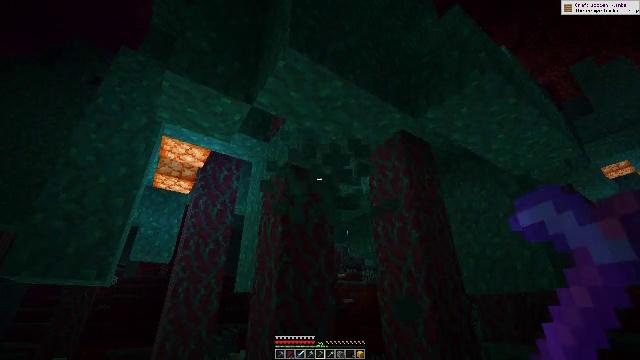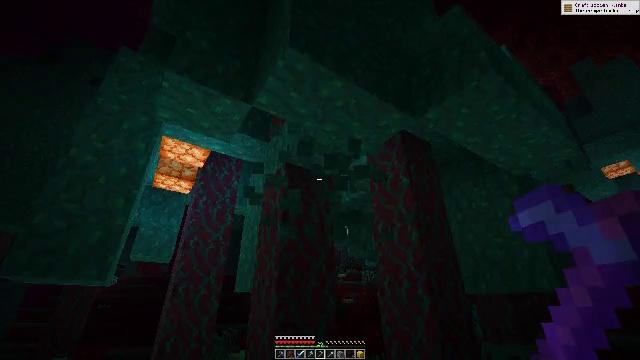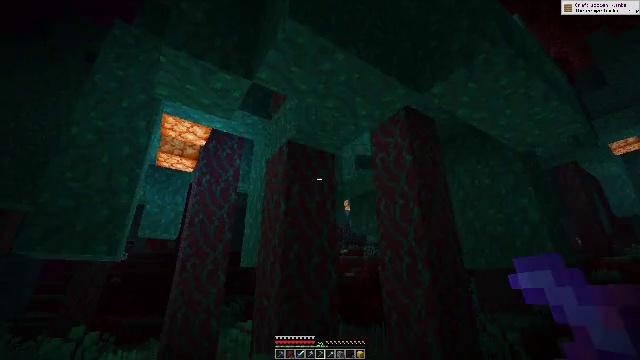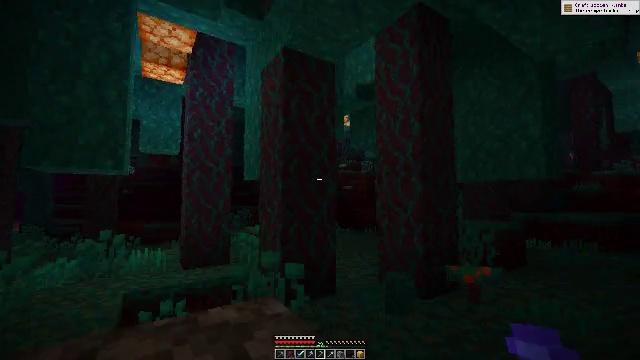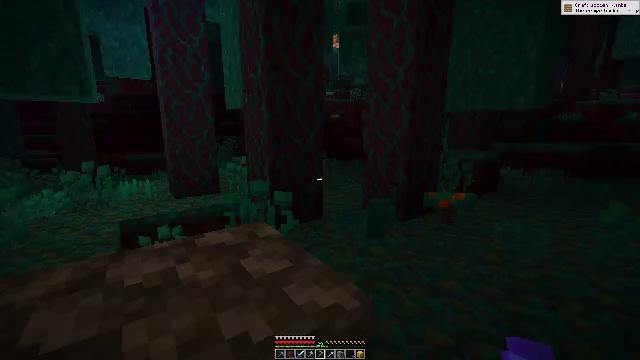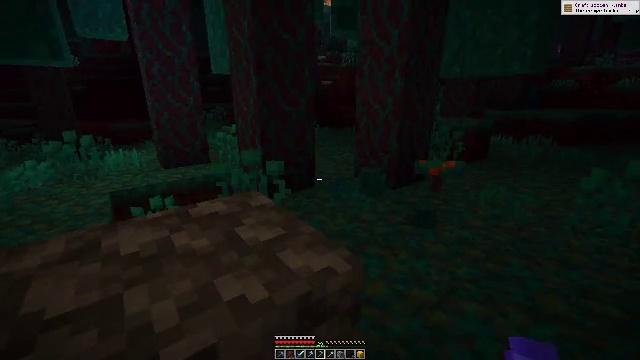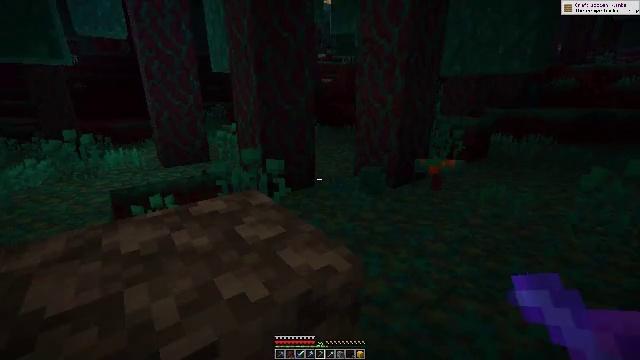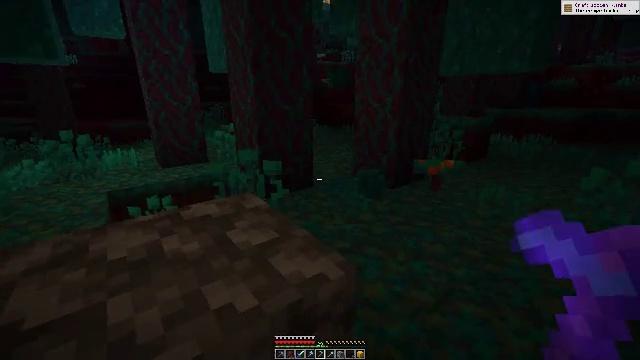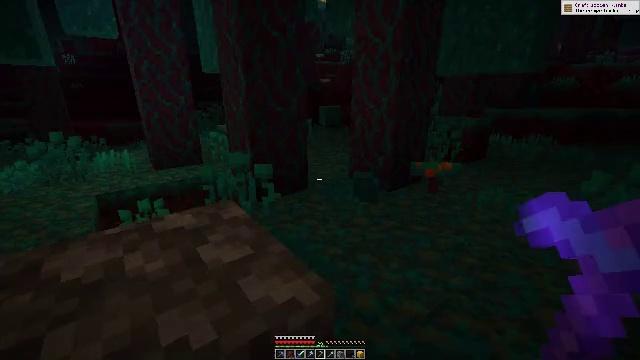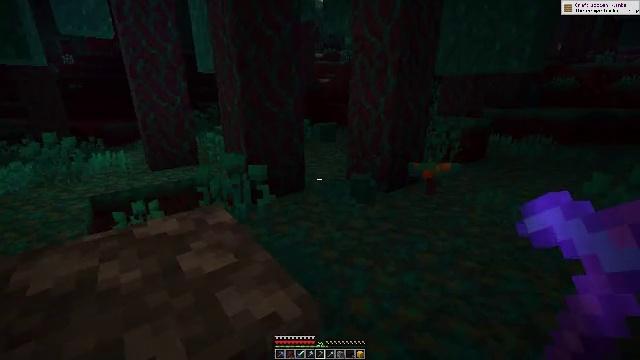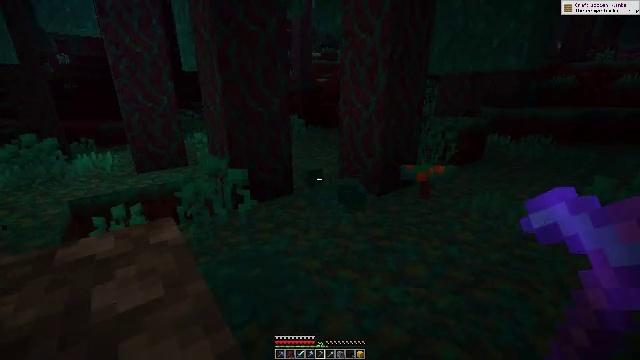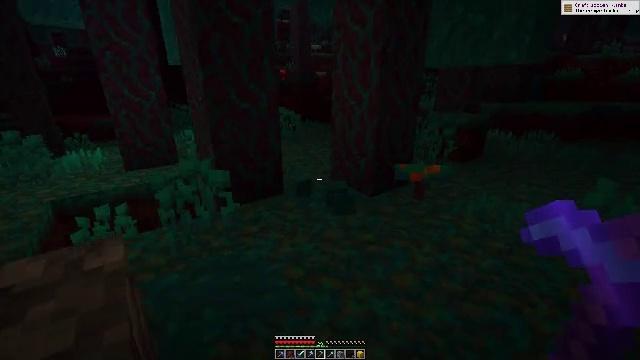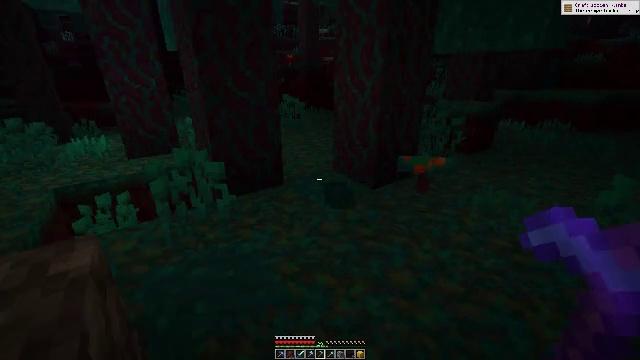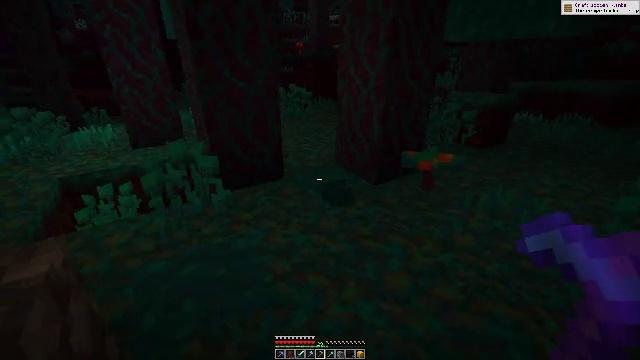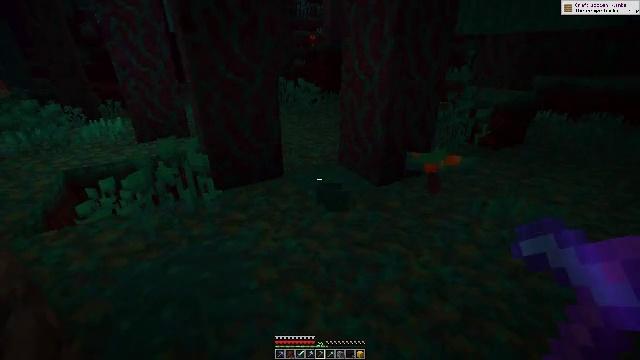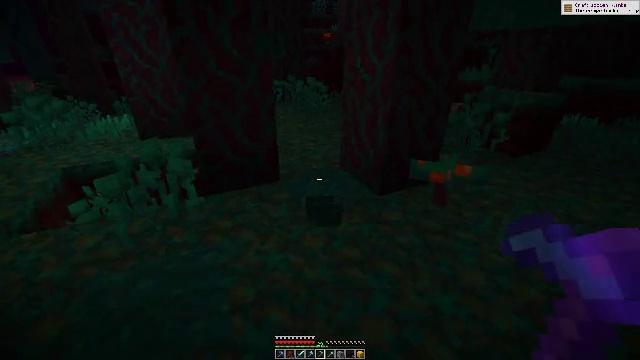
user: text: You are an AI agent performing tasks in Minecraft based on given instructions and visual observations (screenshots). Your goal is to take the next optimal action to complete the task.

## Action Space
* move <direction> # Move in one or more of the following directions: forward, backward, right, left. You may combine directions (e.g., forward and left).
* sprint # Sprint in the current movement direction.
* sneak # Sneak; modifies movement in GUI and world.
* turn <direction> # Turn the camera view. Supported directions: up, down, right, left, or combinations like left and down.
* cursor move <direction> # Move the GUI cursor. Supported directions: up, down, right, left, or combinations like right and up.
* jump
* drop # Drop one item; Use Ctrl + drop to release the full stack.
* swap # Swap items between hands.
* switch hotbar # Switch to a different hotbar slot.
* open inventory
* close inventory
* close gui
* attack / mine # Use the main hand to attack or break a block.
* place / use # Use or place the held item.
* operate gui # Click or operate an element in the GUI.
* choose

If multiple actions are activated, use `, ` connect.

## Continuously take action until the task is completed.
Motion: motion action
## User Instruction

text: Chop down the warped stem from the warped forest.
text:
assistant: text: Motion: attack / mine
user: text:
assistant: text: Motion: turn down, attack / mine
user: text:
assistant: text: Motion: turn down
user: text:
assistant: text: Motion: turn right and down
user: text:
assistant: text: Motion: turn right and down
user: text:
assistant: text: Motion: no_op
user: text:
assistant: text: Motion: move forward and move right
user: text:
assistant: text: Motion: move forward and move right
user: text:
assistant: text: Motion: move forward and move right
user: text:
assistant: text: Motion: move forward and move right
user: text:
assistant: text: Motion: move forward and move right, turn down
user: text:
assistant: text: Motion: move forward and move right, turn left and down
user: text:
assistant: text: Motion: move forward and move right, turn left and down
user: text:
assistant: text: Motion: move forward and move right, turn left and down
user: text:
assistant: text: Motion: move forward, turn left
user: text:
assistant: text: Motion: move forward, turn left
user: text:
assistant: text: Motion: move forward, turn left and down
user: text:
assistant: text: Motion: move forward, turn left and down
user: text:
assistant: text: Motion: move forward, turn left
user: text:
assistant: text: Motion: move forward and move right, turn left
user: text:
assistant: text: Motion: move forward and move right, turn left and up
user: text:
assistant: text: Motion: move right, turn left and up
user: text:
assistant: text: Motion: move right, turn left and up
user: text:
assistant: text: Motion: move right, turn left
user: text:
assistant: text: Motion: move right, turn left
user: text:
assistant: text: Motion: no_op
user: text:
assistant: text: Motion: turn left
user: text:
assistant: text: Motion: turn left
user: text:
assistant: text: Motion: turn left and up
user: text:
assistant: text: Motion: turn left and up